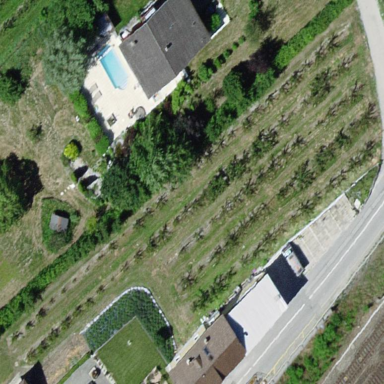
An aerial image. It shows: Orchard.